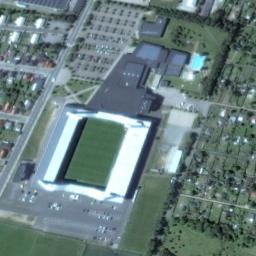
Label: stadium